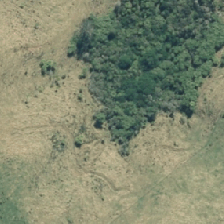
Land cover: broadleaved_indigenous_hardwood